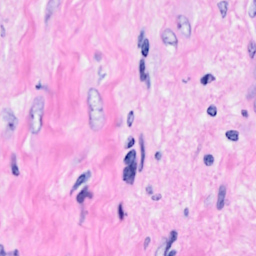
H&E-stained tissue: Breast